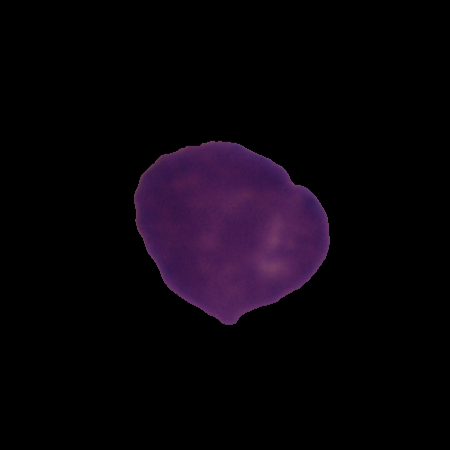
Label: healthy